Current action and preconditions to check: trajectory_clear

Your task: For each precondition in the list above, predict whether it will hold at this action.

Consider the current scene as observed from the mobile robot's camera, and analyze the predicted future states of all dynamic agents (e.g., people, animals, vehicles, or any moving entities) within the NEXT SECOND.

IMPORTANT: Only answer "very likely" if you are absolutely certain—based on strong, clear evidence—that a dynamic agent will violate the precondition in the predicted future state. Do NOT answer "very likely" for unlikely, ambiguous, or low-probability risks.

Ask yourself for each precondition: Is there a high probability, with clear and convincing evidence, that the predicted future states of any dynamic agent will interfere with the predicted future state of the currently executing action within the NEXT SECOND, causing that precondition to fail?

Assess the risk level based on these predictions. Use "likely" or "very likely" if motions create a clear risk of interference.

Use "neutral" or "improbable" if agents are nearby but their predicted paths are clearly diverging or non-conflicting.

Failure Risk Categories: "very improbable", "improbable", "neutral", "likely", "very likely"

Answer Format: Output ONLY the probability_of_failure value from these categories: "very improbable", "improbable", "neutral", "likely", "very likely"

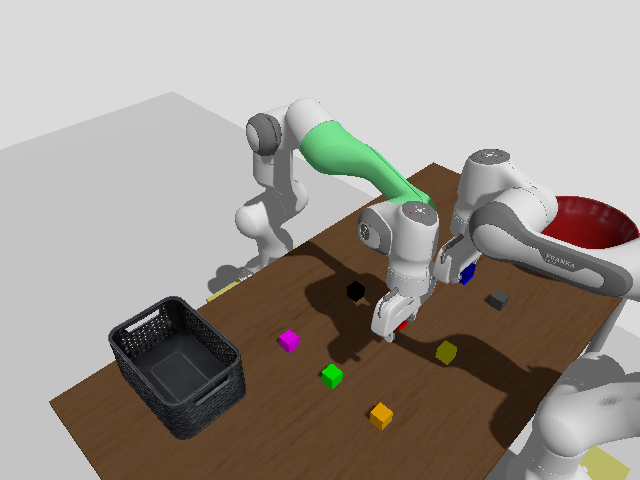

Answer: likely